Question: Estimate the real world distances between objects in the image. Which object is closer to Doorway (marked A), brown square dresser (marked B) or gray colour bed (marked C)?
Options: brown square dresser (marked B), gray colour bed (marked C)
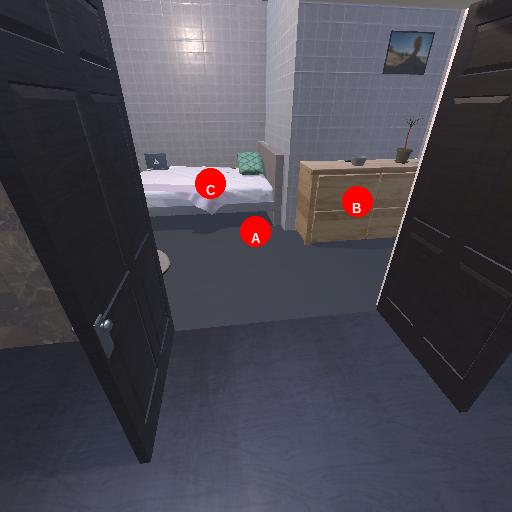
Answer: brown square dresser (marked B)